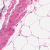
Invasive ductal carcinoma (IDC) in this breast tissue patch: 0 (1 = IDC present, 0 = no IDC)